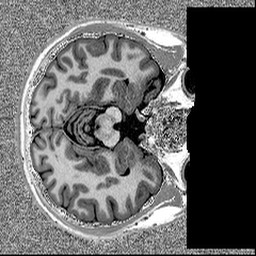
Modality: MP2RAGE
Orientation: axial
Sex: male